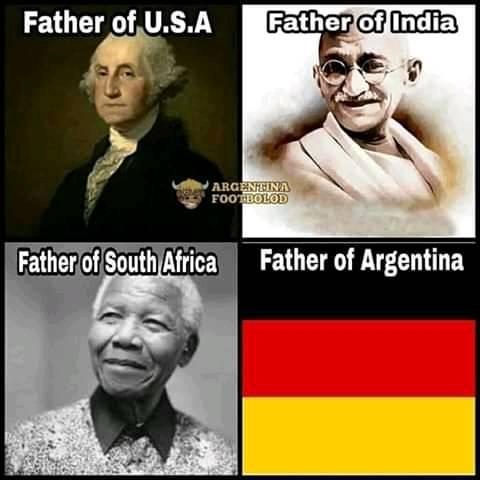
Caption: Father of U.S.A    Father of India     Father of South Africa    Father of Argentina
Label: hate